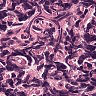
Metastatic tissue present: no